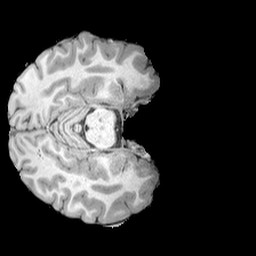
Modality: T1w
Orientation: axial
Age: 19
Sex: male
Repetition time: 2.3 s
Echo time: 0.0226 s